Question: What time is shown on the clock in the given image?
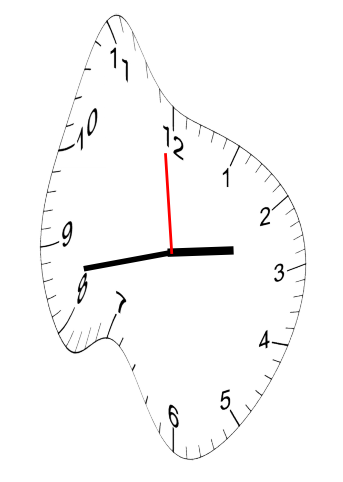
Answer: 02:42:59